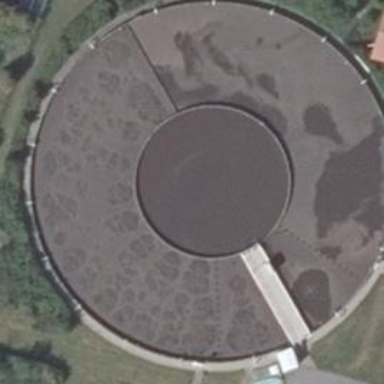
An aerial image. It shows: Body of wastewater.